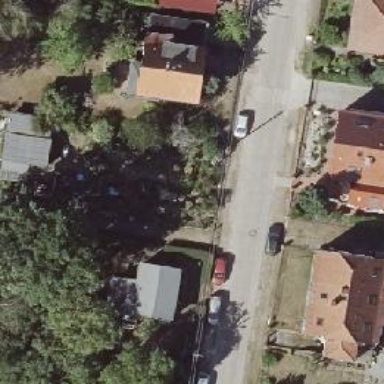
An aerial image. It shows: Footway.